Brain MRI, t2w sequence, axial 2D slice.
Patient: age 55, sex M, weight 98 kg, height 1.98 m
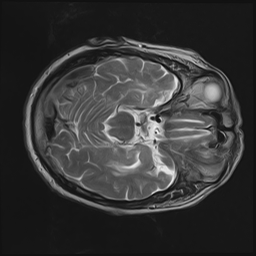